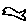
Label: fish